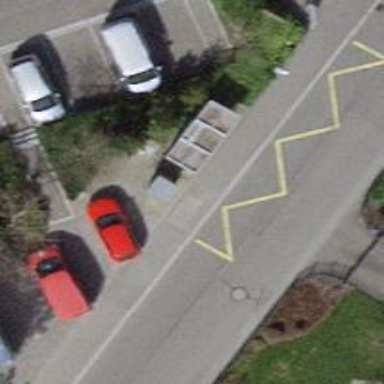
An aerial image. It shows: Bus stop with shelter. It is platform for public transport.